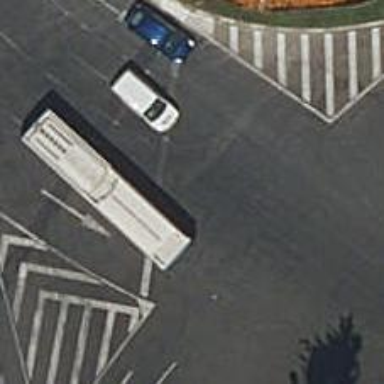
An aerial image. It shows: Road with traffic signals.